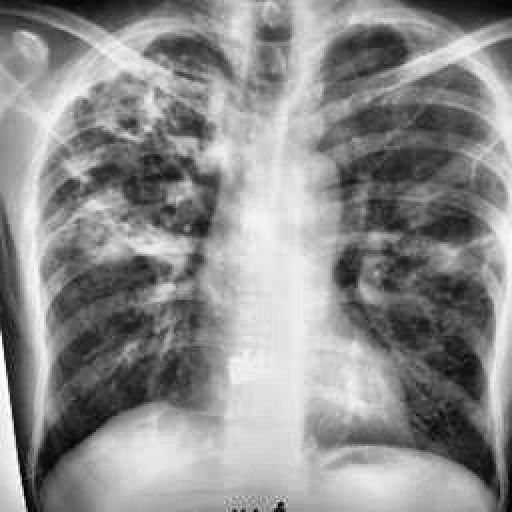
Finding: TUBERCULOSIS